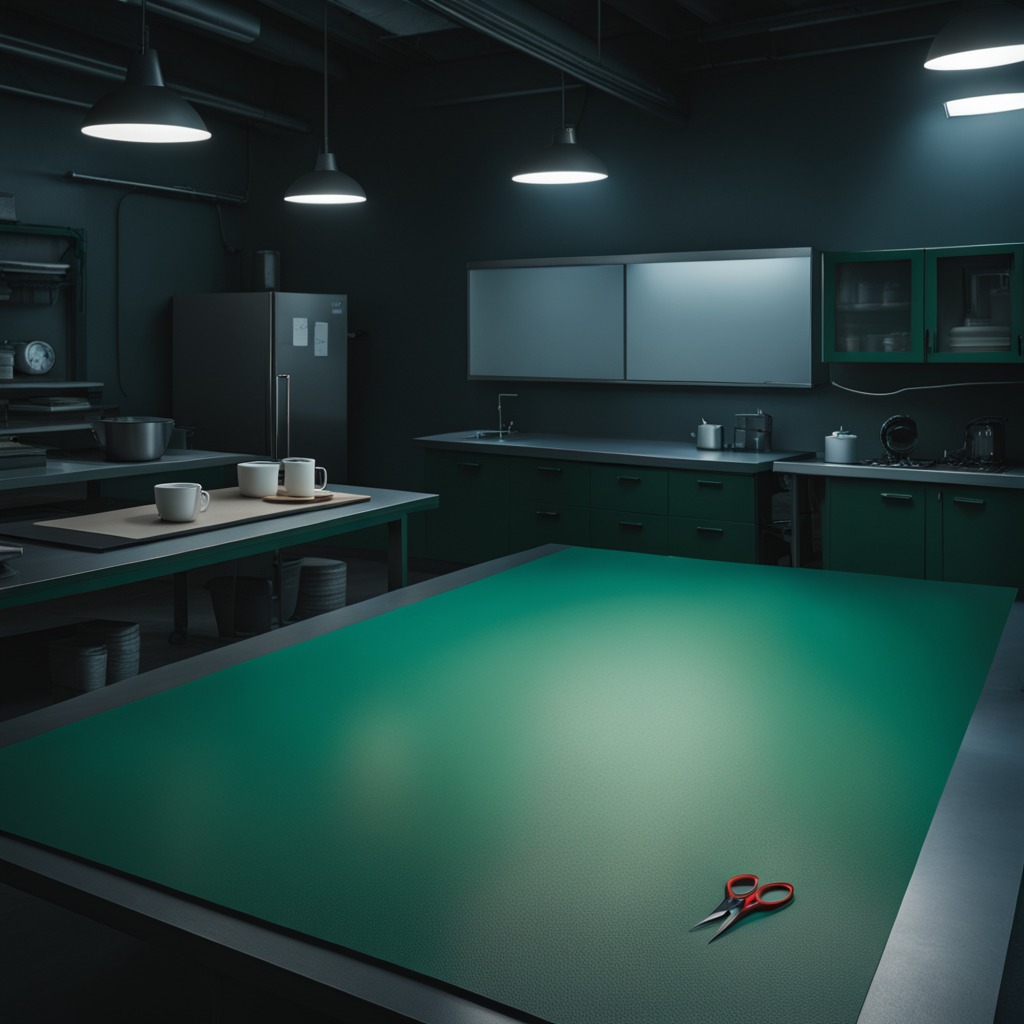
A scissor lies on a clean granite tabletop covered with a green rubber mat inside a workshop at night dim ambient light soft shadows worn but beneath the mat